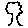
Label: tree